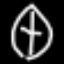
Label: leaf